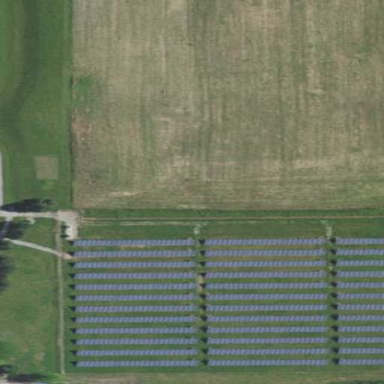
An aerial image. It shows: Solar power plant using photovoltaic technology.